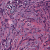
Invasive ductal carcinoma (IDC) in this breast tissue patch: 1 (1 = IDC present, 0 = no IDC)